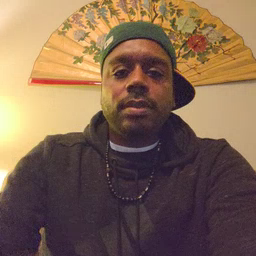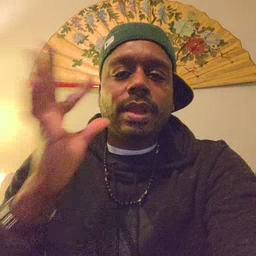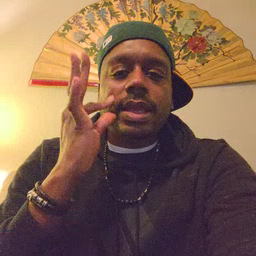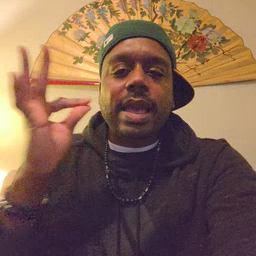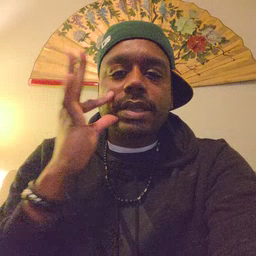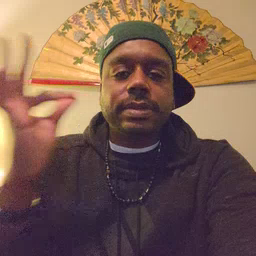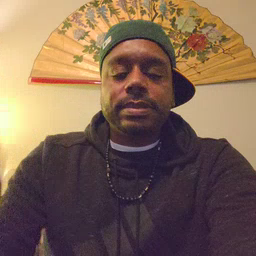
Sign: cat